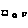
Label: square